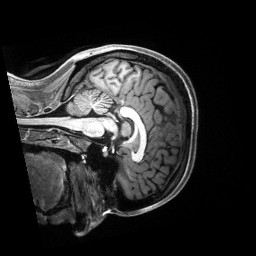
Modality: T1w
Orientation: sagittal
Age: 22
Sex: female
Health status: healthy
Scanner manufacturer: siemens
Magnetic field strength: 3 T
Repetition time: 2.5 s
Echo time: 0.00222 s